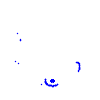
Particle: pion